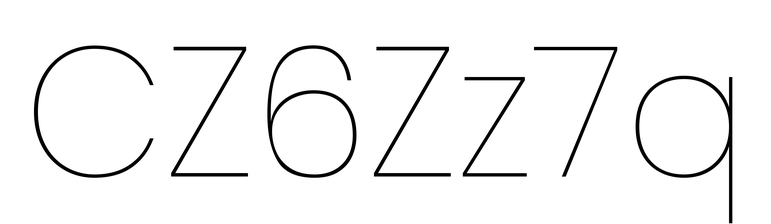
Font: Poppins-Thin